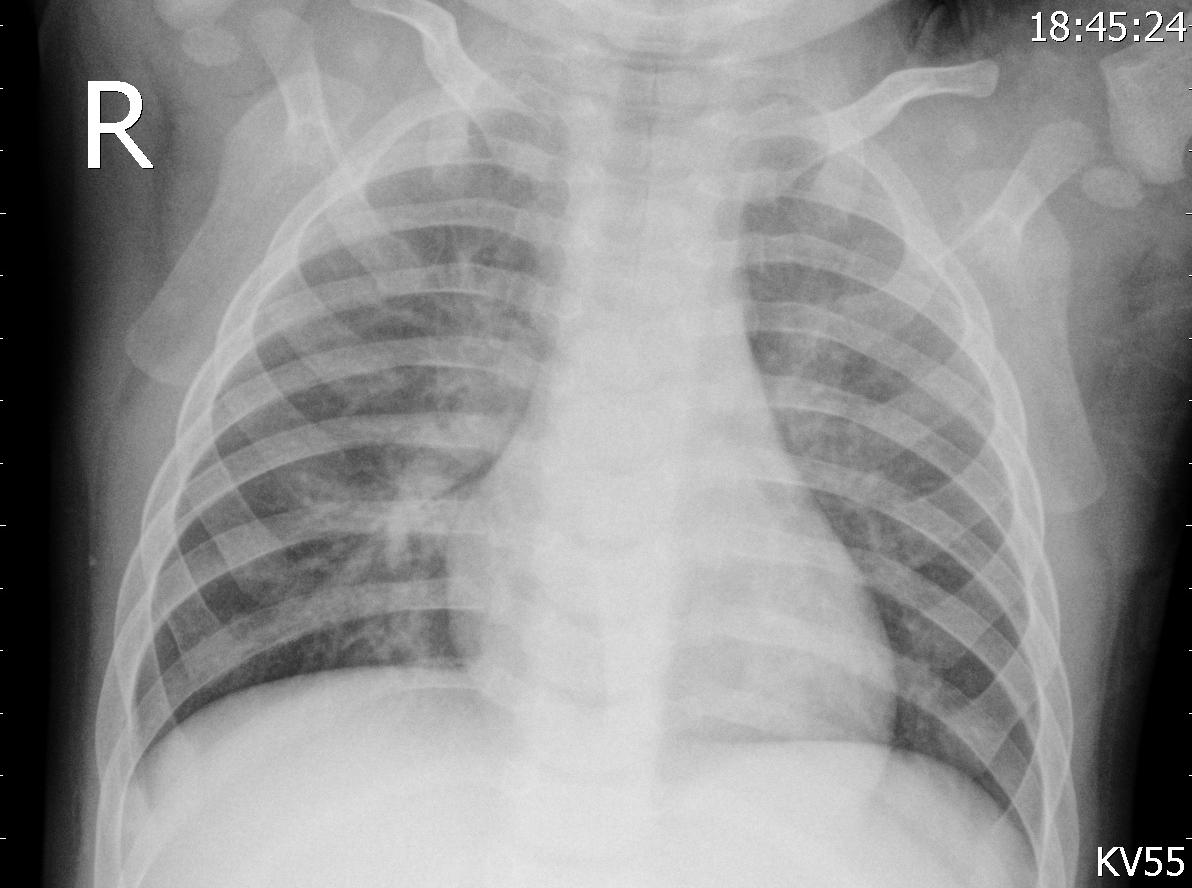
Diagnosis: PNEUMONIA